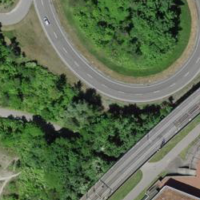
EUNIS habitat code: 57
Species observed at this site:
Geranium robertianum